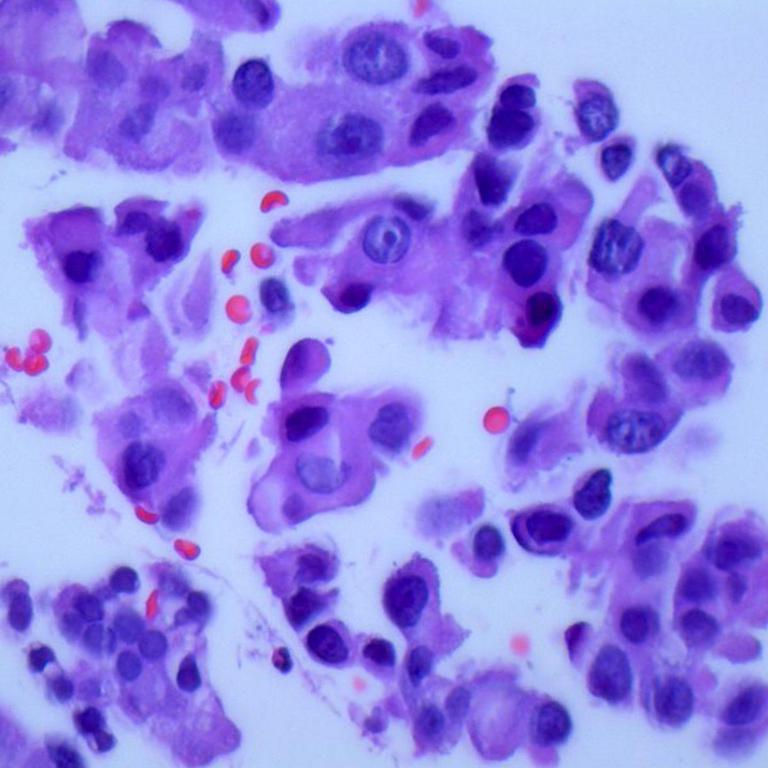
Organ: lung
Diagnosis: adenocarcinomas